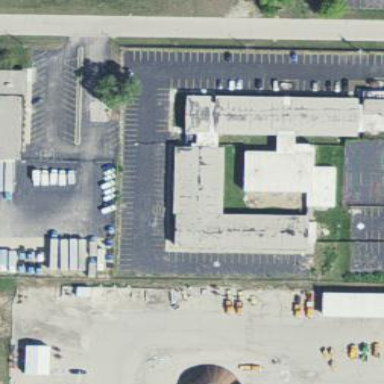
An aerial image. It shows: Commercial building.